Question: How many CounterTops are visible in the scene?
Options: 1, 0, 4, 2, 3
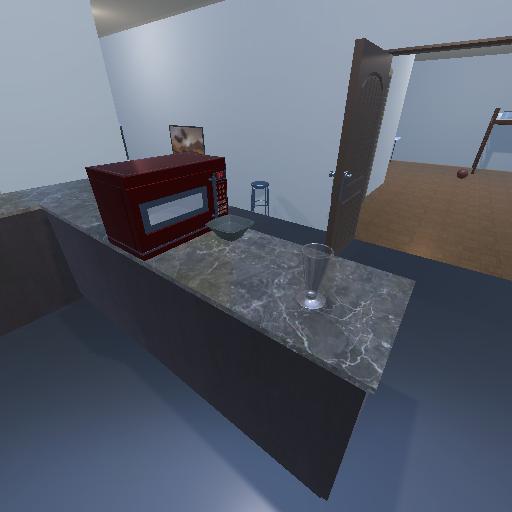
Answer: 1